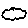
Label: cloud